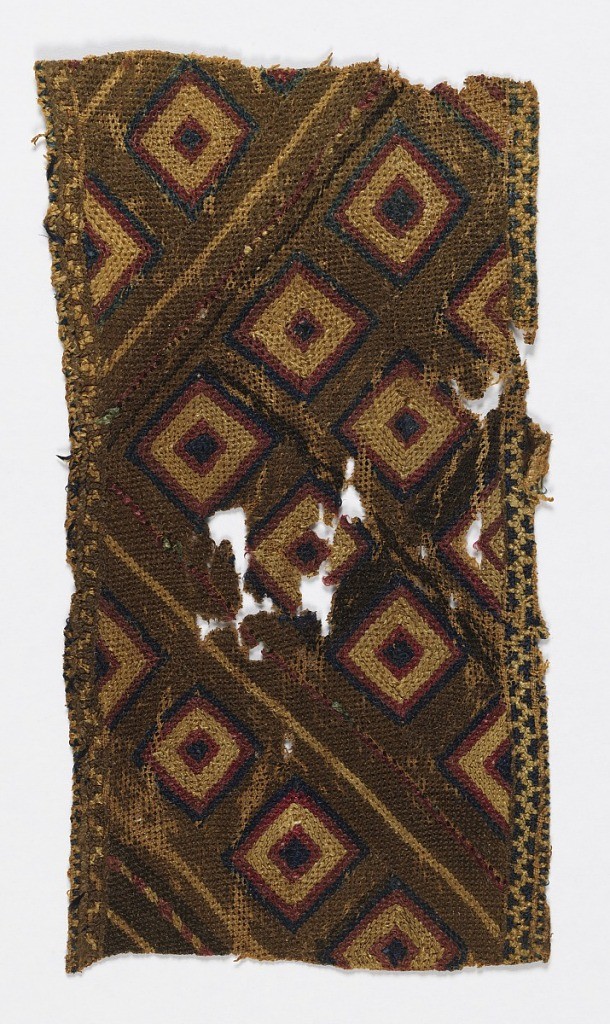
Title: Fragment
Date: possibly 13th century
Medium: silk on linen Technique: embroidered
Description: Fragment of a multicolored band in a zigzag pattern with small diamond shapes.